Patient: sex M, age 34
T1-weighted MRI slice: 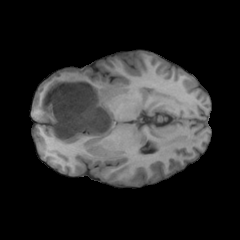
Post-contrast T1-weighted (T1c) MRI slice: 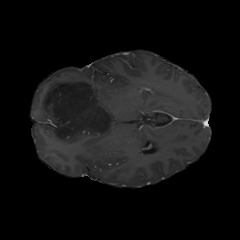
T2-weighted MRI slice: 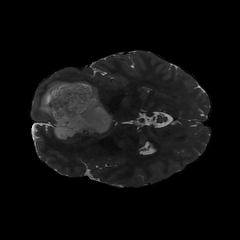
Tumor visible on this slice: yes
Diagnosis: Astrocytoma, IDH-mutant
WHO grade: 2